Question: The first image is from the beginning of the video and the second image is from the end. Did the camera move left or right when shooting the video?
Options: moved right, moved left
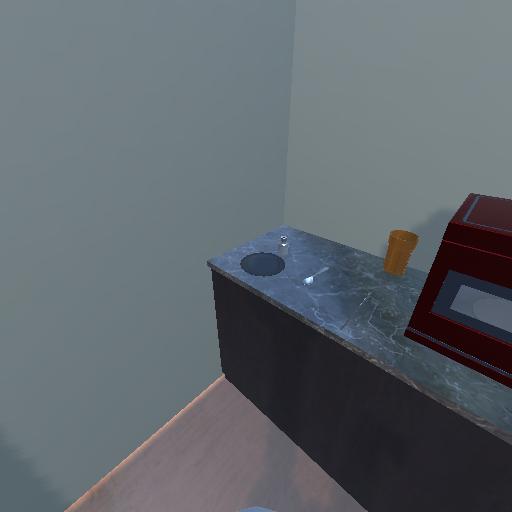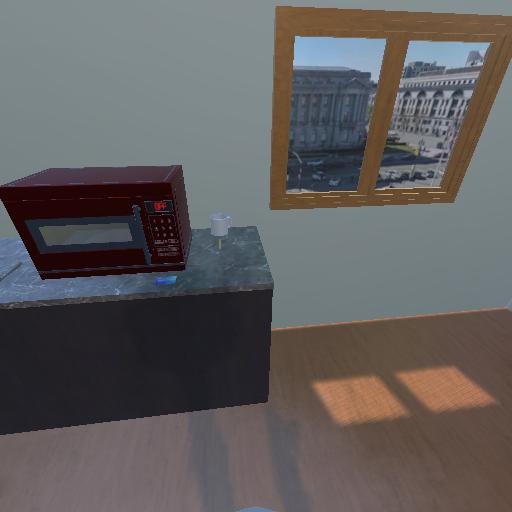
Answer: moved right